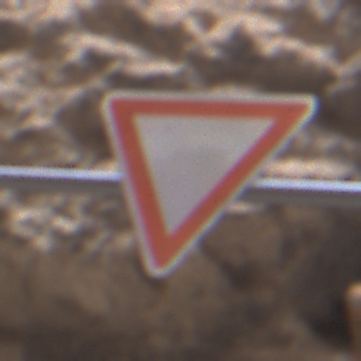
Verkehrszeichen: VorfahrtGewaehren
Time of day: Midday
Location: Outdoor (Urban)
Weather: PartlyCloudy
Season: NotSpecified
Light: Natural